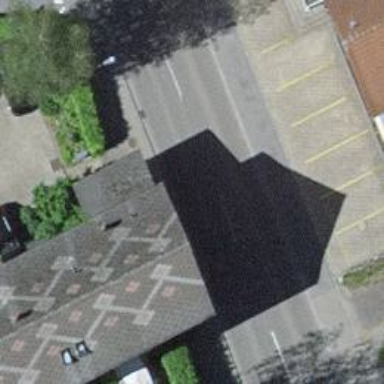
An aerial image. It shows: Arcade-covered footway.